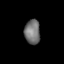
Tissue: lung
Cell type: Endothelial cells
Senescence score: 0.5641
Nuclear area (px): 376
Mean DAPI intensity: 113.215